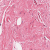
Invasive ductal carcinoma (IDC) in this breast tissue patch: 0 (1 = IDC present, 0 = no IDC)